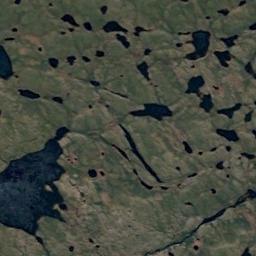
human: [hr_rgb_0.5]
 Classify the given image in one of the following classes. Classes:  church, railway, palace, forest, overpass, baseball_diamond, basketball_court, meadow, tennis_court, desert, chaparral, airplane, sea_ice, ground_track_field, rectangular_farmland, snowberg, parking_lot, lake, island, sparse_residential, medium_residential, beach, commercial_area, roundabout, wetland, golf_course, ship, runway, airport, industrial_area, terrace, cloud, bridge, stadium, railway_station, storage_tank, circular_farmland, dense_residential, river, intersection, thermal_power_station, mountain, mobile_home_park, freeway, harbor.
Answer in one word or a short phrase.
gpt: wetland